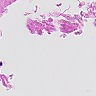
Metastatic tissue present: no